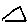
Label: triangle